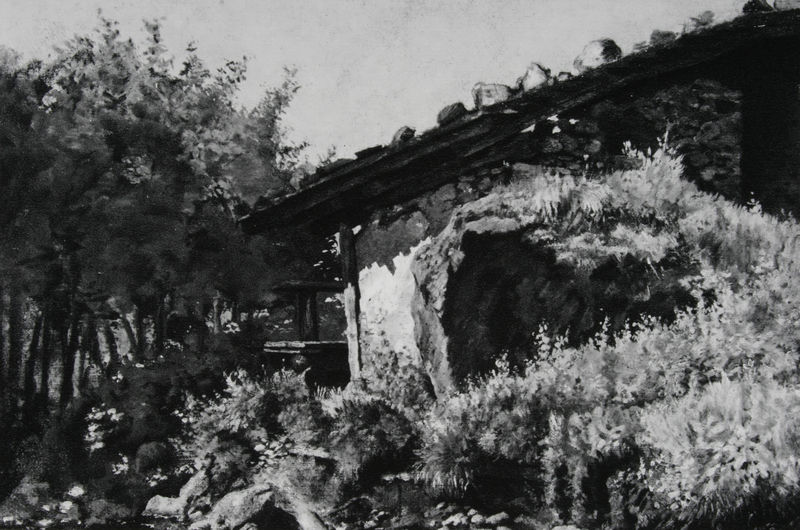
Titel: Alphütte
Künstler: Frank Buchser
Institution: Privatbesitz
Schlagwörter: baum, berg, dunkel, felsen, himmel, schatten, weiß, wolken, aquarell, bäume, impressionismus, landschaft, blume, fenster, grau, hell, holz, licht, schwarz, tisch, dach, gebäude, gras, haus, wiese, wolke, wand, stein, steine, öl, gräser, hügel, natur, brücke, busch, büsche, gebüsch, hütte, sonne, sträucher, pflanzen, höhle, wald, brunnen, garten, bewölkt, sommer, ecke, bogen, abhang, lehm, berge, fels, gebirge, hang, verlassen, mauer, hecke, alm, idylle, stämme, balken, baumkrone, unscharf, verfall, keller, ruine, stütze, veranda, alpen, mauerwerk, schwarz-weiß, loch, baumgruppe, putz, buschwerk, romantisch, sonnenflecken, sonnenschein, laubbäume, stall, hain, felsbrocken, kraut, vordach, fot, tunnel, gesein, schindeln, steinhaus, schindel, schindeldach, lehmhütte, bewuchs, holzbretter, holzdach, gartenhaus, forst, bsuch, kaub, wuchs, alpenland, abhängen, blumen pflanzen, felstücke, gt´rau, strauchz, verfalen